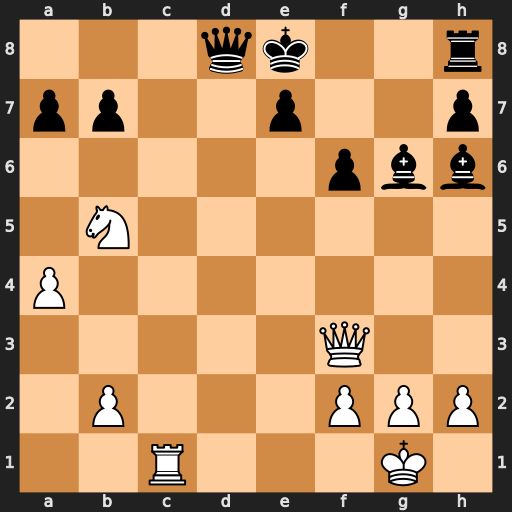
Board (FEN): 3qk2r/pp2p2p/5pbb/1N6/P7/5Q2/1P3PPP/2R3K1
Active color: w
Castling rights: k
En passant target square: -
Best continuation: Nc7+ Kf8 Ne6+ Kf7 Nxd8+